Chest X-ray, AP view. Patient: 30 years old, sex M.
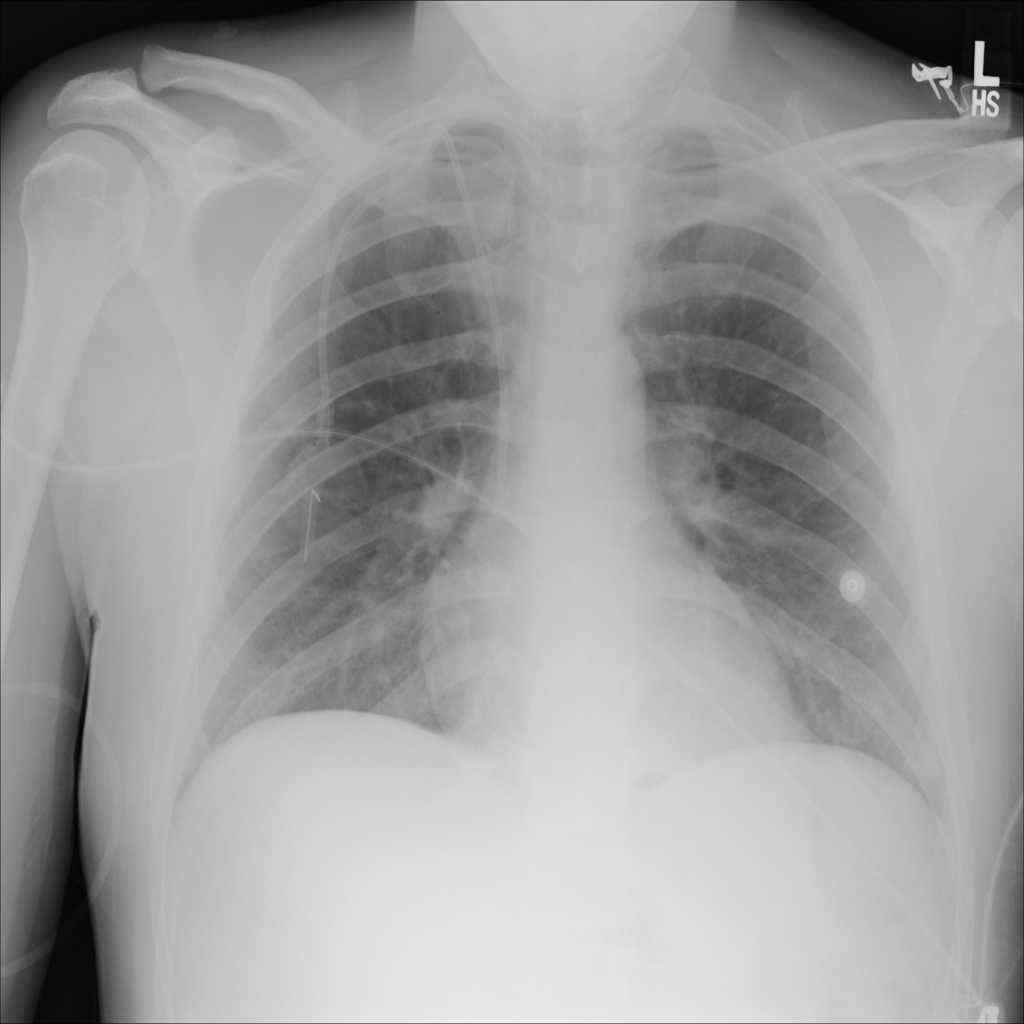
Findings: No Finding